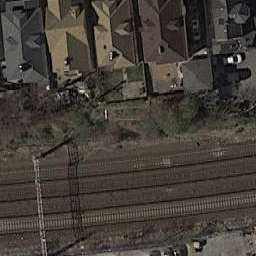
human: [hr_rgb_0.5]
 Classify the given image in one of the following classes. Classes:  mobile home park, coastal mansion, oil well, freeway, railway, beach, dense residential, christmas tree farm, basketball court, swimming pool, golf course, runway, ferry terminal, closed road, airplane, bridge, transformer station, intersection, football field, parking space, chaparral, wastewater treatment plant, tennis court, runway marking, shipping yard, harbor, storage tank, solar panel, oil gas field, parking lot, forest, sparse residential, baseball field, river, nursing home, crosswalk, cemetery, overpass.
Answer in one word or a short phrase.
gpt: railway